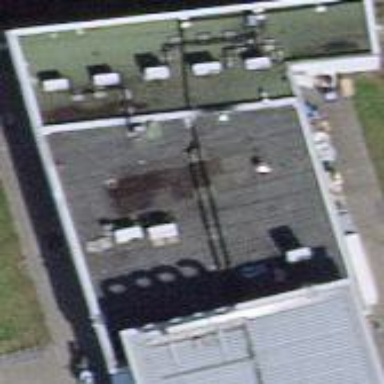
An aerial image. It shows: Industrial building housing convenience shop.